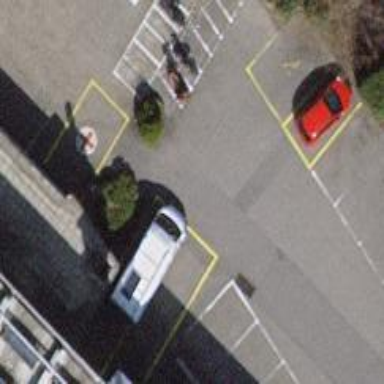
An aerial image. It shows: Parking aisle designated as service road.